Question: I've just started to use AdMob in my apps, and I am a little unsure on the different terms (such as "Requests", "Impressions", etc.) and what they mean in the Network Report. For example:

Although I have found some information regarding what some of these terms mean, a complete guide for it would be more useful.
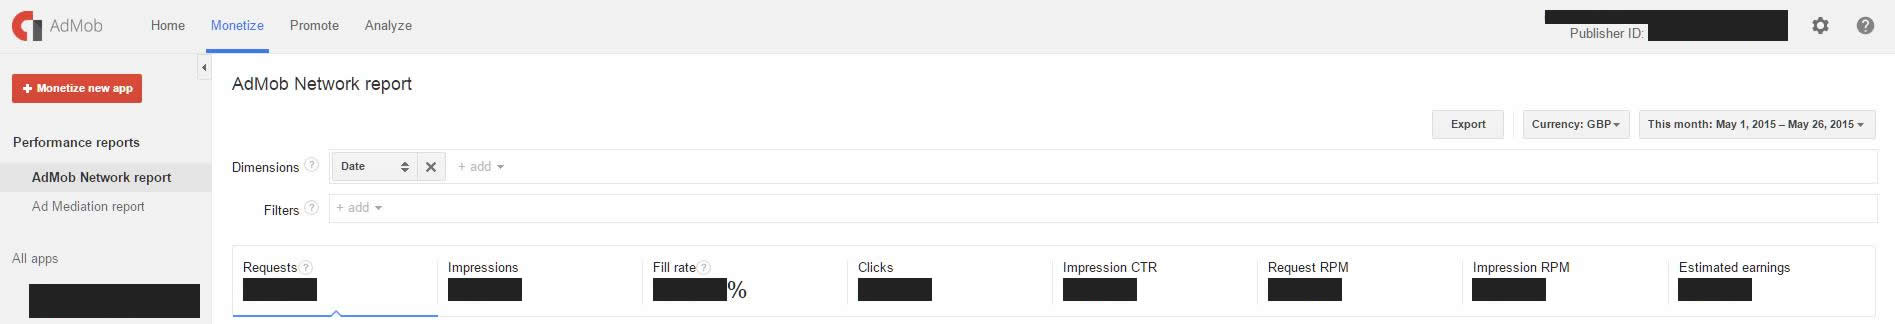
Answer: ## Guide to AdMob terms:
These are the number of times your app to show an ad . These will depend on the number of users your app has and the number of times the ad is refreshed.
Impressions are the number of times an individual ad is on your app. Note that it is possible to have many requests for your ad, but there may not be any advertisements available to show resulting in lower impressions.
This is a percentage representing how often ads are shown (i.e. how often they are 'filled'). In other words, it is the number of impressions divided by the number of requests. For example, if your app makes 50 ad requests and 50 impressions, it means that your ad is shown 50 times out of the 50 times (i.e. 100%) it has requested ads. However, if you have 5 impressions but 35 requests, your fill rate will be 5/35 (~14.29%). You can calculate this simply by using the following formula:
This is quite self-explanatory: it is the total number of times that users click on ads shown in your app.
'CTR' is an abbreviation for 'Click-through rate'. Impression CTR is the percentage representing how often ads on your app are clicked. Say I have 2 clicks and 46 impressions, my Impression CTR will be about 3.03%. It can be calculated using the following formula:
So in my example, 2 divided by 46, then multiplied by 100 would give me ~3.03 which is my Impression CTR.
'RPM' stands for 'Revenue per mille' or 'Revenue per 1,000' ( means in Latin). In this case, we are referring to the revenue per 1,000 requests. As far as I know, this can be subject to change depending on various factors such as the advertisements.
Impression RPM refers to the revenue per 1,000 impressions. Much like , Impression RPM is a representation of the estimated earnings you would receive for every 1,000 impressions. According to the AdMob Help Page, "". As with , this value is subject to change.
This is your estimated balance for the time/date period selected (in the image posted in your question, the time/date period can be seen just under the top-right corner in the image). Every month, your estimated earnings are verified for accuracy, so it is subject to change, as with . There is no easy way to calculate this figure, because it depends on many different factors. The way AdMob works is similar to an auction system (<URL>. The more money other developers pay for advertising, the more likely it is that they will show up in apps. This means that the revenue you receive per click depends on the ad, and can vary drastically.